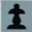
Piece: bP